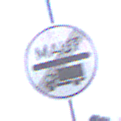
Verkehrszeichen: EndeMautpflicht
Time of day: MorningAfternoon
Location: Outdoor (Nature)
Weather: PartlyCloudy
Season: Winter
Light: Natural